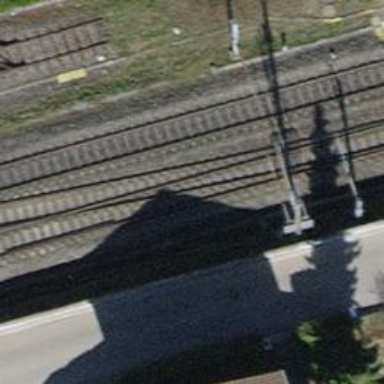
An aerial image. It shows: Single-track electrified railway siding with contact line.